Current action and preconditions to check: path_clear

Your task: For each precondition in the list above, predict whether it will hold at this action.

Consider the current scene as observed from the mobile robot's camera, and analyze the predicted future states of all dynamic agents (e.g., people, animals, vehicles, or any moving entities) within the NEXT SECOND.

IMPORTANT: Only answer "very likely" if you are absolutely certain—based on strong, clear evidence—that a dynamic agent will violate the precondition in the predicted future state. Do NOT answer "very likely" for unlikely, ambiguous, or low-probability risks.

Ask yourself for each precondition: Is there a high probability, with clear and convincing evidence, that the predicted future states of any dynamic agent will interfere with the predicted future state of the currently executing action within the NEXT SECOND, causing that precondition to fail?

Assess the risk level based on these predictions. Use "likely" or "very likely" if motions create a clear risk of interference.

Use "neutral" or "improbable" if agents are nearby but their predicted paths are clearly diverging or non-conflicting.

Failure Risk Categories: "very improbable", "improbable", "neutral", "likely", "very likely"

Answer Format: Output ONLY the probability_of_failure value from these categories: "very improbable", "improbable", "neutral", "likely", "very likely"

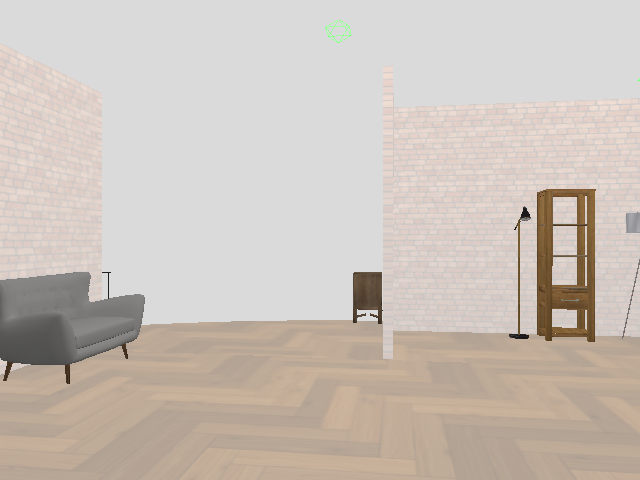

Answer: very improbable